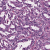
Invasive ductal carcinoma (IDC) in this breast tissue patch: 1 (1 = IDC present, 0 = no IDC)